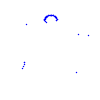
Particle: proton